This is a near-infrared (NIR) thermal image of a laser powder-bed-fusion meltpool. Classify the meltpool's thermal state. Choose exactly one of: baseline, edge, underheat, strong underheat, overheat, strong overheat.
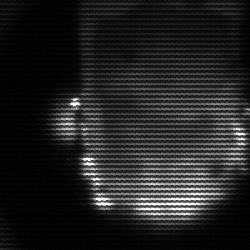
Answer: baseline